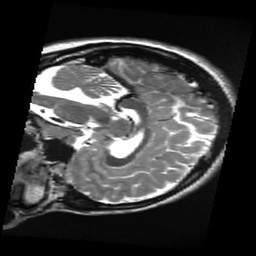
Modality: T2w
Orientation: sagittal
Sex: female
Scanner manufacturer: ge
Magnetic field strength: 3 T
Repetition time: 5 s
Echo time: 0.1019 s